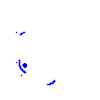
Particle: electron